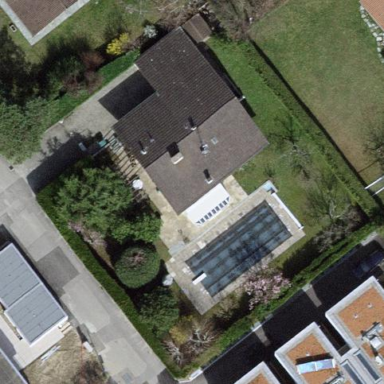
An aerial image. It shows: Garden enclosed by fence.